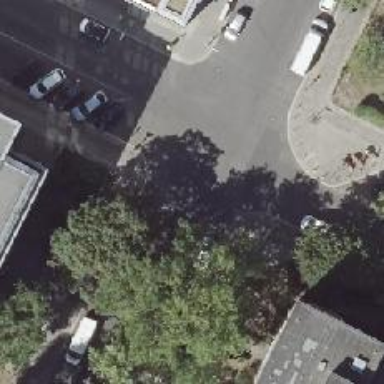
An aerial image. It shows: Unmarked crossing on asphalt footway.